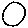
Label: circle